【题型】解答题　【知识点】平面几何　【难度】easy
如图, 在 $\triangle ABC$ 中, $AD$ 是边 $BC$ 上的中线, 点 $E$ 在 $AD$ 上(不与 $A, D$ 重合), 连接 $BE, CE$, 并延长 $CE$ 交 $AB$ 于点 $F$, $\angle DCE = \angle DAC$。

(1) 求证：$\triangle DBE \sim \triangle DAB$；

(2) 当 $\angle BED = \angle ACF$ 时, 求证：$\frac{AB}{AC} = \frac{AC}{AE}$。
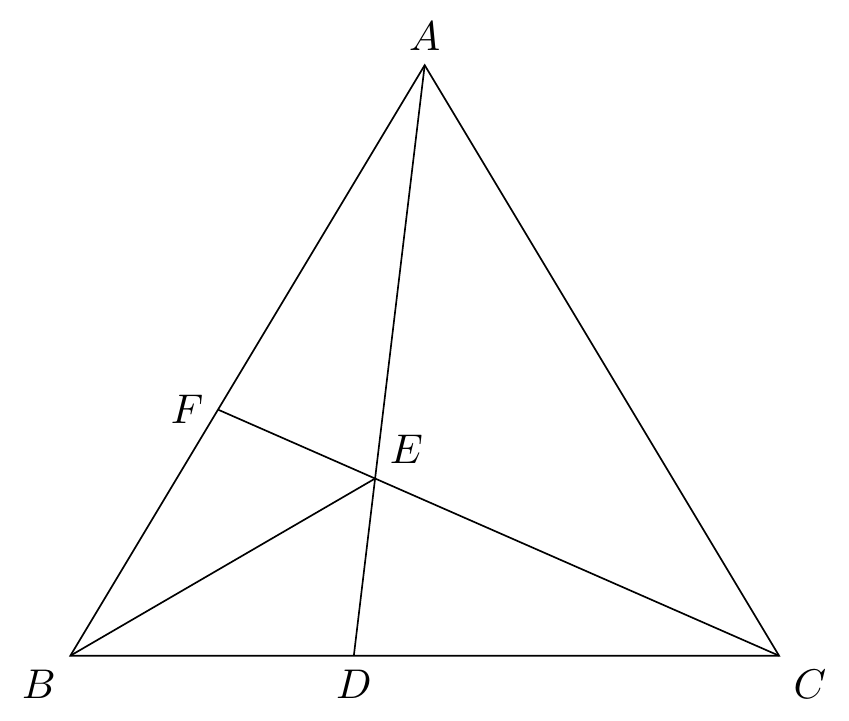
【解答】
解：(1) $\because \angle DCE = \angle DAC$, $\angle CDE = \angle ADC$,

$\therefore \triangle DCE \sim \triangle DAC$,

$\therefore \frac{CD}{DE} = \frac{AD}{CD}$。

又 $\because AD$ 是边 $BC$ 上中线,

$\therefore CD = BD$,

$\therefore \frac{BD}{DE} = \frac{AD}{BD}$,

又 $\because \angle BDE = \angle ADB$,

$\therefore \triangle DBE \sim \triangle DAB$；

(2) $\because \triangle DBE \sim \triangle DAB$,

$\therefore \angle BED = \angle ABD$,

$\because \angle BED = \angle ACF$,

$\therefore \angle ABD = \angle ACF$,

又 $\because \angle CAF = \angle BAC$,

$\therefore \triangle ACF \sim \triangle ABC$,

$\therefore \frac{AB}{AC} = \frac{AC}{AF}$,

又 $\because \angle AFE = \angle ABD + \angle DCE$, $\angle AEF = \angle ACF + \angle DAC$, $\angle DCE = \angle DAC$,

$\therefore \angle AFE = \angle AEF$,

$\therefore AE = AF$,

$\therefore \frac{AB}{AC} = \frac{AC}{AE}$。